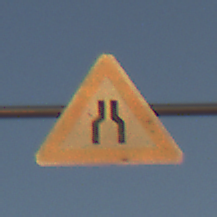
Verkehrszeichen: VerengteFahrbahn
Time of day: SunriseSunset
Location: Outdoor (Nature)
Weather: Clear
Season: NotSpecified
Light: Natural